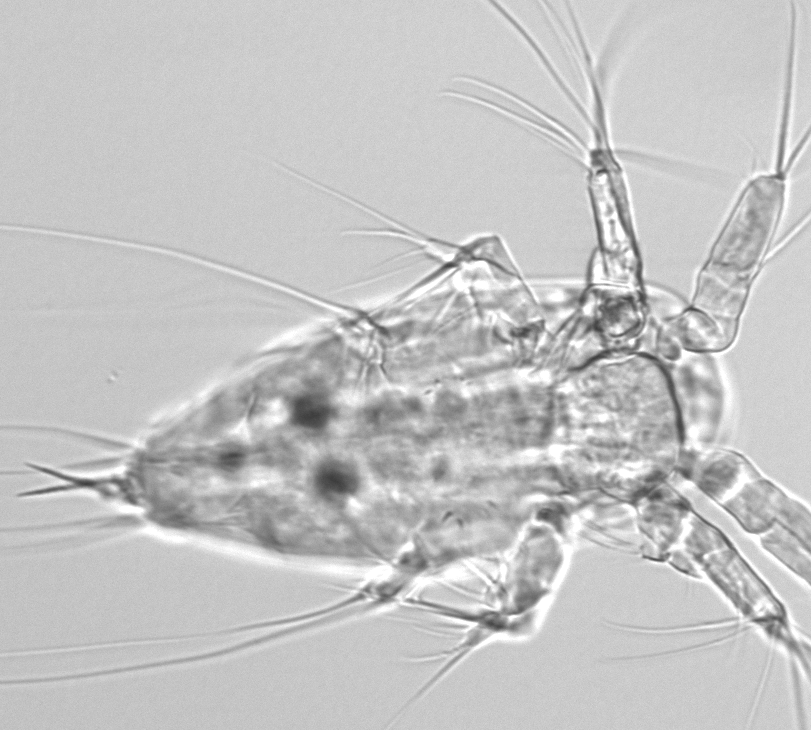
Label: Copepod_nauplii